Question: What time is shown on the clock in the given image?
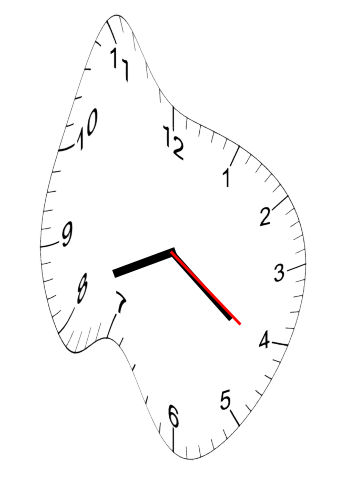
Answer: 08:21:21